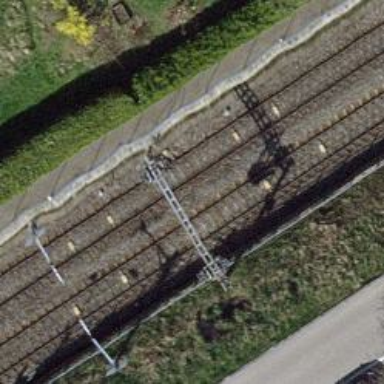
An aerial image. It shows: Railway signal.